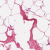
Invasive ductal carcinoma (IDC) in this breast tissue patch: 0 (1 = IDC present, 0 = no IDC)